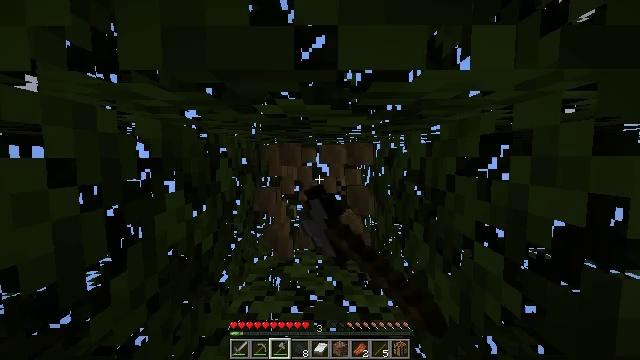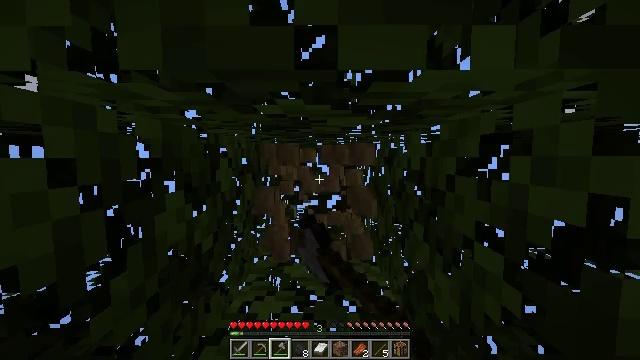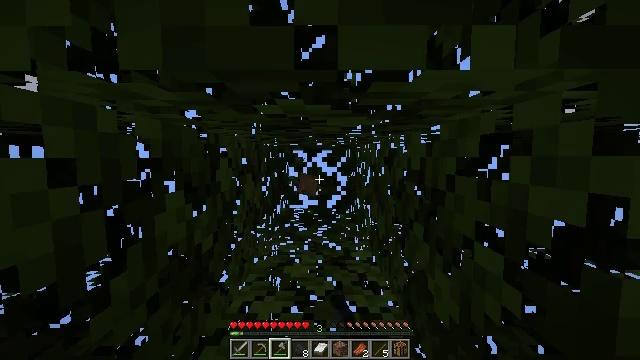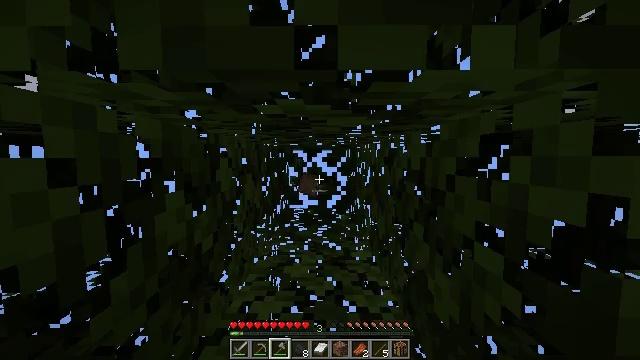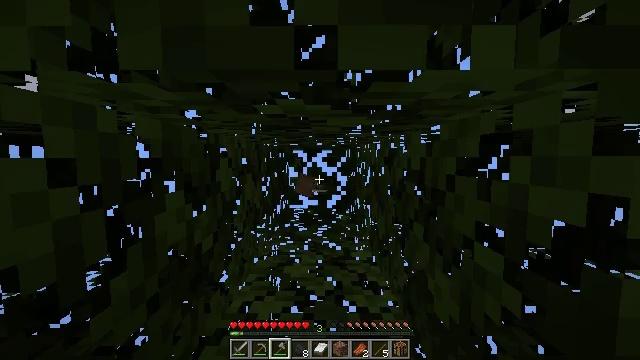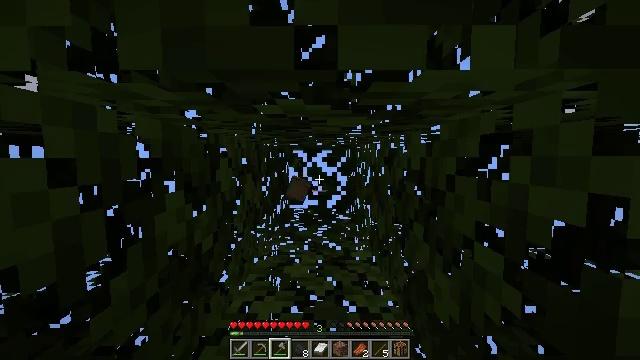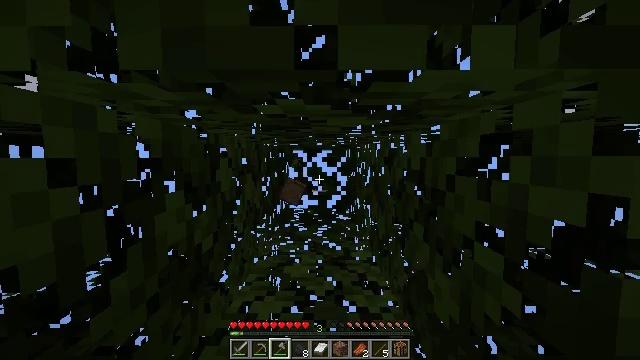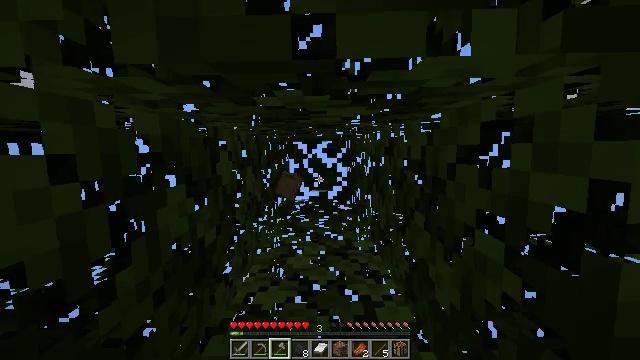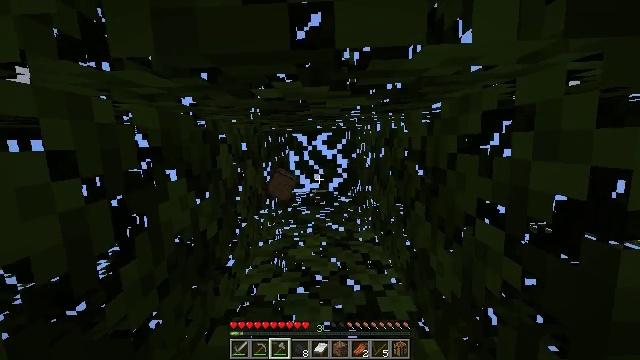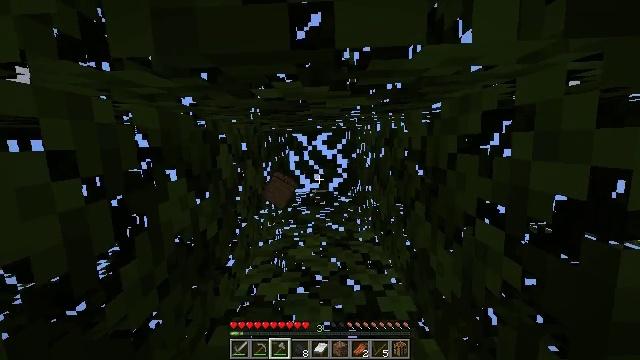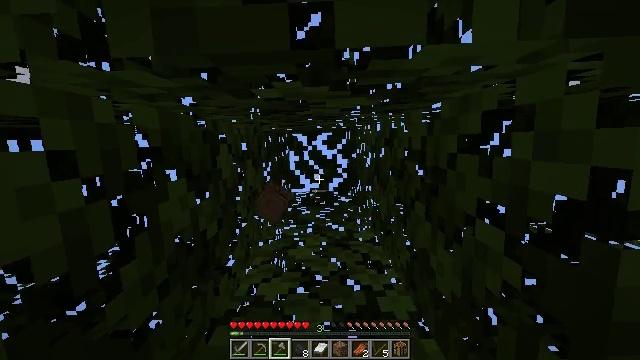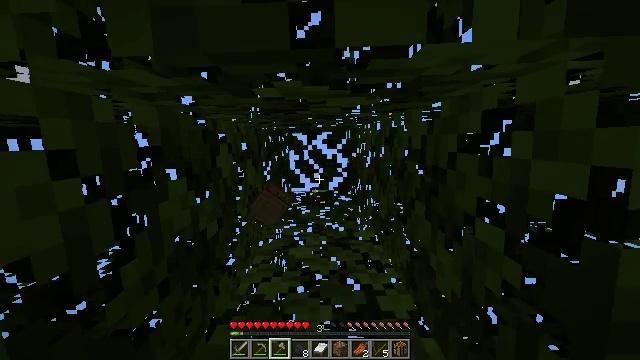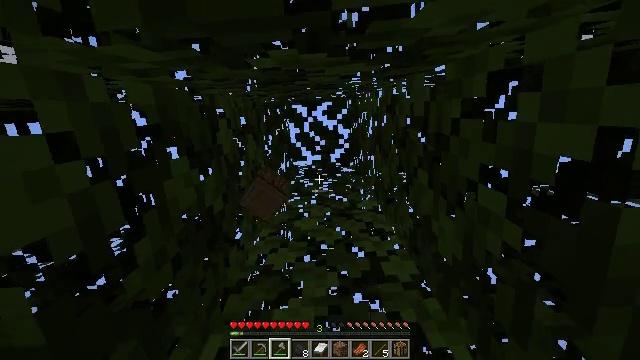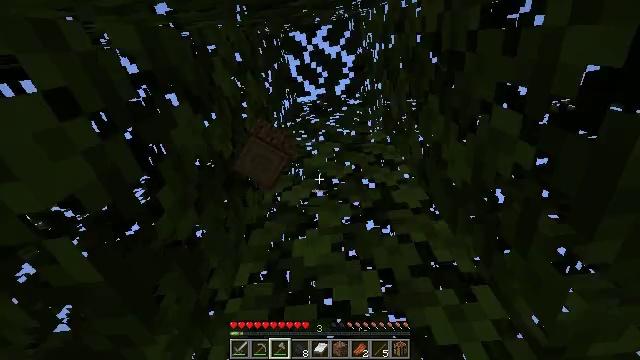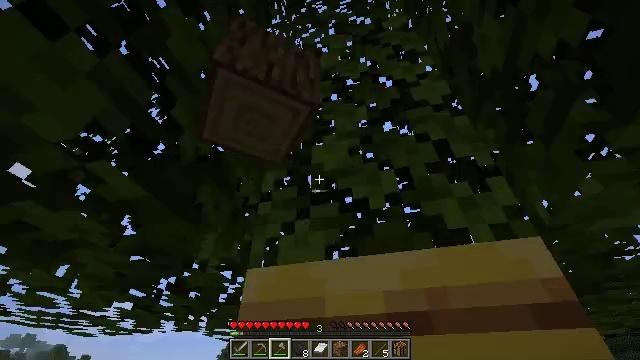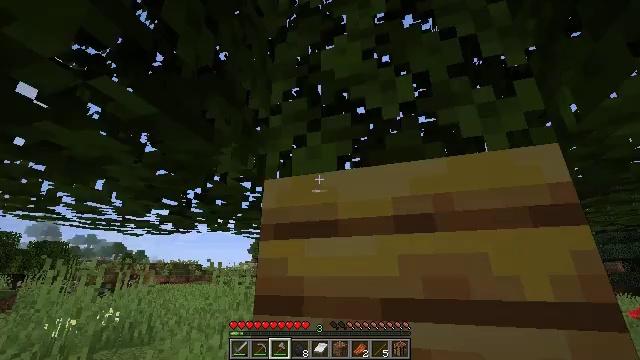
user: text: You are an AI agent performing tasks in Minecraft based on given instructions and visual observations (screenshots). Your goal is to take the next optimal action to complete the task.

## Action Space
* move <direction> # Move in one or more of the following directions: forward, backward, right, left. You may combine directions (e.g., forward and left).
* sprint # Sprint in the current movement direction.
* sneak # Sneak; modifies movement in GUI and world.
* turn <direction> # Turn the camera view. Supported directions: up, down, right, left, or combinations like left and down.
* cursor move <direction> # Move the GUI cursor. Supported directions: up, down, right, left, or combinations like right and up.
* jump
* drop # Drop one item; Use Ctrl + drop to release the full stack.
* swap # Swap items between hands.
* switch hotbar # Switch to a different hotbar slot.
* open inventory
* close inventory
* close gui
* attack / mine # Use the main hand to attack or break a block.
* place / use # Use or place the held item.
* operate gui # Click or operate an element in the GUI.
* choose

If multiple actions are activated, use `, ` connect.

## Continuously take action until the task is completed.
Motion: motion action
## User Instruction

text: Gather bee nest from a tree in the forest.
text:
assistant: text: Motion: attack / mine
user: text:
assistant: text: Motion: attack / mine
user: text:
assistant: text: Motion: no_op
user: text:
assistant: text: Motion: no_op
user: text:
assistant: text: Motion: no_op
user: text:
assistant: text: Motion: no_op
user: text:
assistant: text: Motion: turn left and down
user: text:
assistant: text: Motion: turn down
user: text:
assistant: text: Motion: no_op
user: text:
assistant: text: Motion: no_op
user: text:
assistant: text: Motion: no_op
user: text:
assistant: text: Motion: turn left and down
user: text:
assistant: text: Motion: turn left and down
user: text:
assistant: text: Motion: turn left and down
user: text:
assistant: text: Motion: turn left and down
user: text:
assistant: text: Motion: turn down
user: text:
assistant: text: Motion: turn left and down
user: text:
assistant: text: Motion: move left, turn left and down
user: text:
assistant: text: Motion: move left, turn down
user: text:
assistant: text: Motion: move left, turn down
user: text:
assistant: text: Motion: move forward and move left, turn down
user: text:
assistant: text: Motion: move forward and move left, turn down
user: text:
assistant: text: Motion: move forward and move left, turn down
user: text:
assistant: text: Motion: move forward and move left
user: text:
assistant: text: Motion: move forward
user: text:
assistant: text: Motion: move forward, turn right and up
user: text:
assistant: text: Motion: move forward, turn right and up
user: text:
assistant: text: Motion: move forward, turn right and up
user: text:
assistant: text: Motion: move forward, turn right and up
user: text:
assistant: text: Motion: move forward, turn right